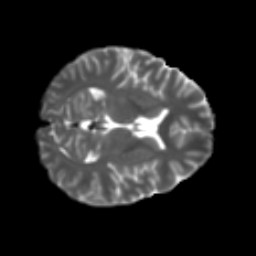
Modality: T2w
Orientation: axial
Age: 31
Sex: male
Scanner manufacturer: ge
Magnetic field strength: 3 T
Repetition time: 7.8 s
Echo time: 0.0606 s